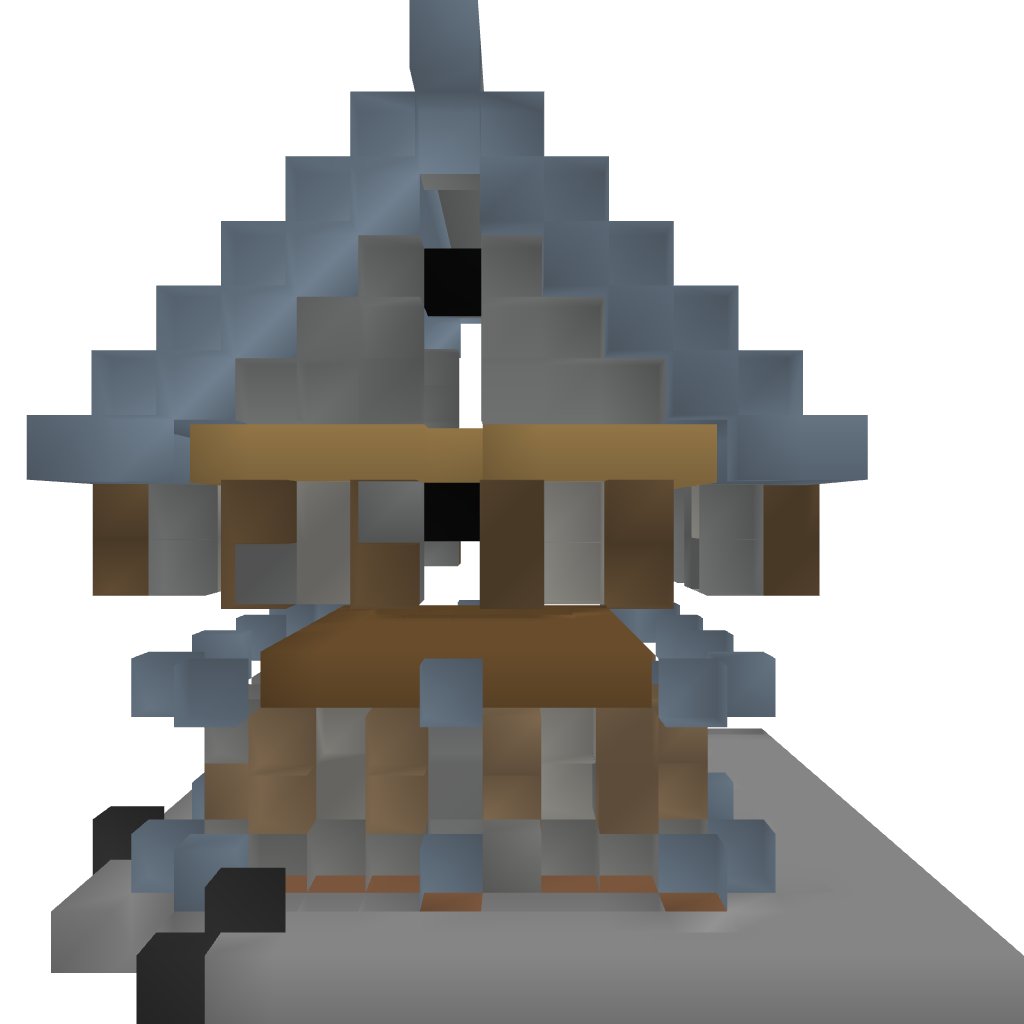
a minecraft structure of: Medieval House Small